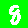
Digit: 8